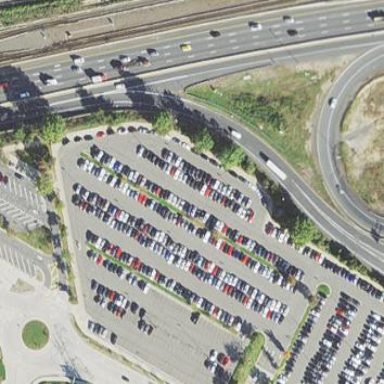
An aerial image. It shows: Parking area with park and ride facility. The surface of the parking area is designated for this purpose.